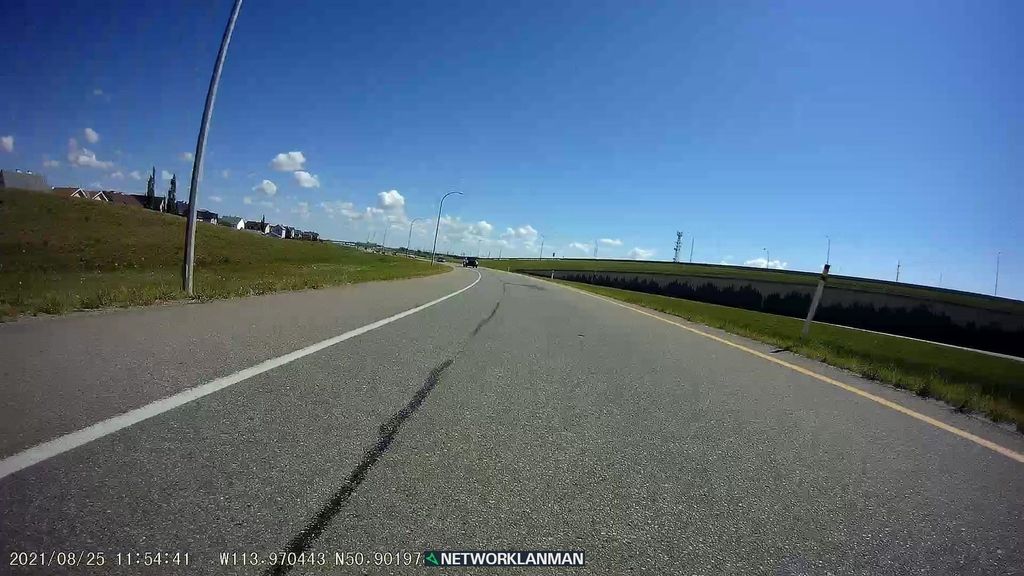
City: calgary